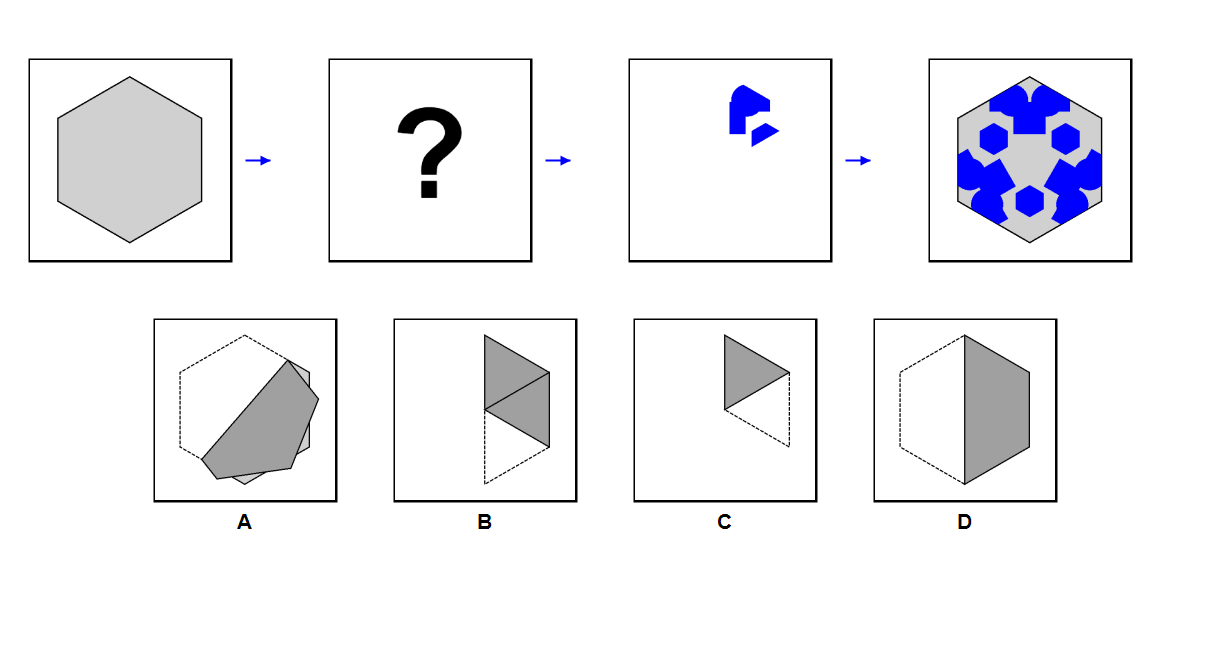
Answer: A